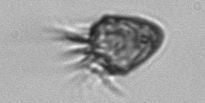
Label: Ciliophora